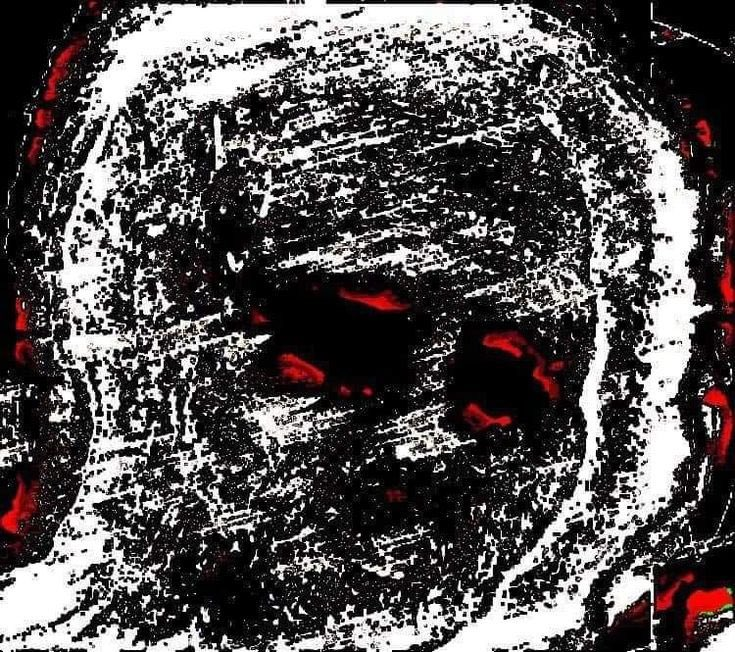
Label: 5_Wojak_with_Background